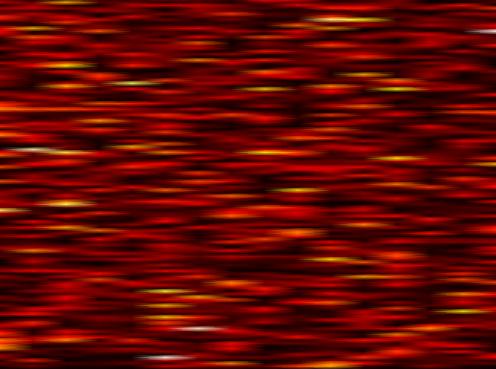
Label: UFMC